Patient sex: F
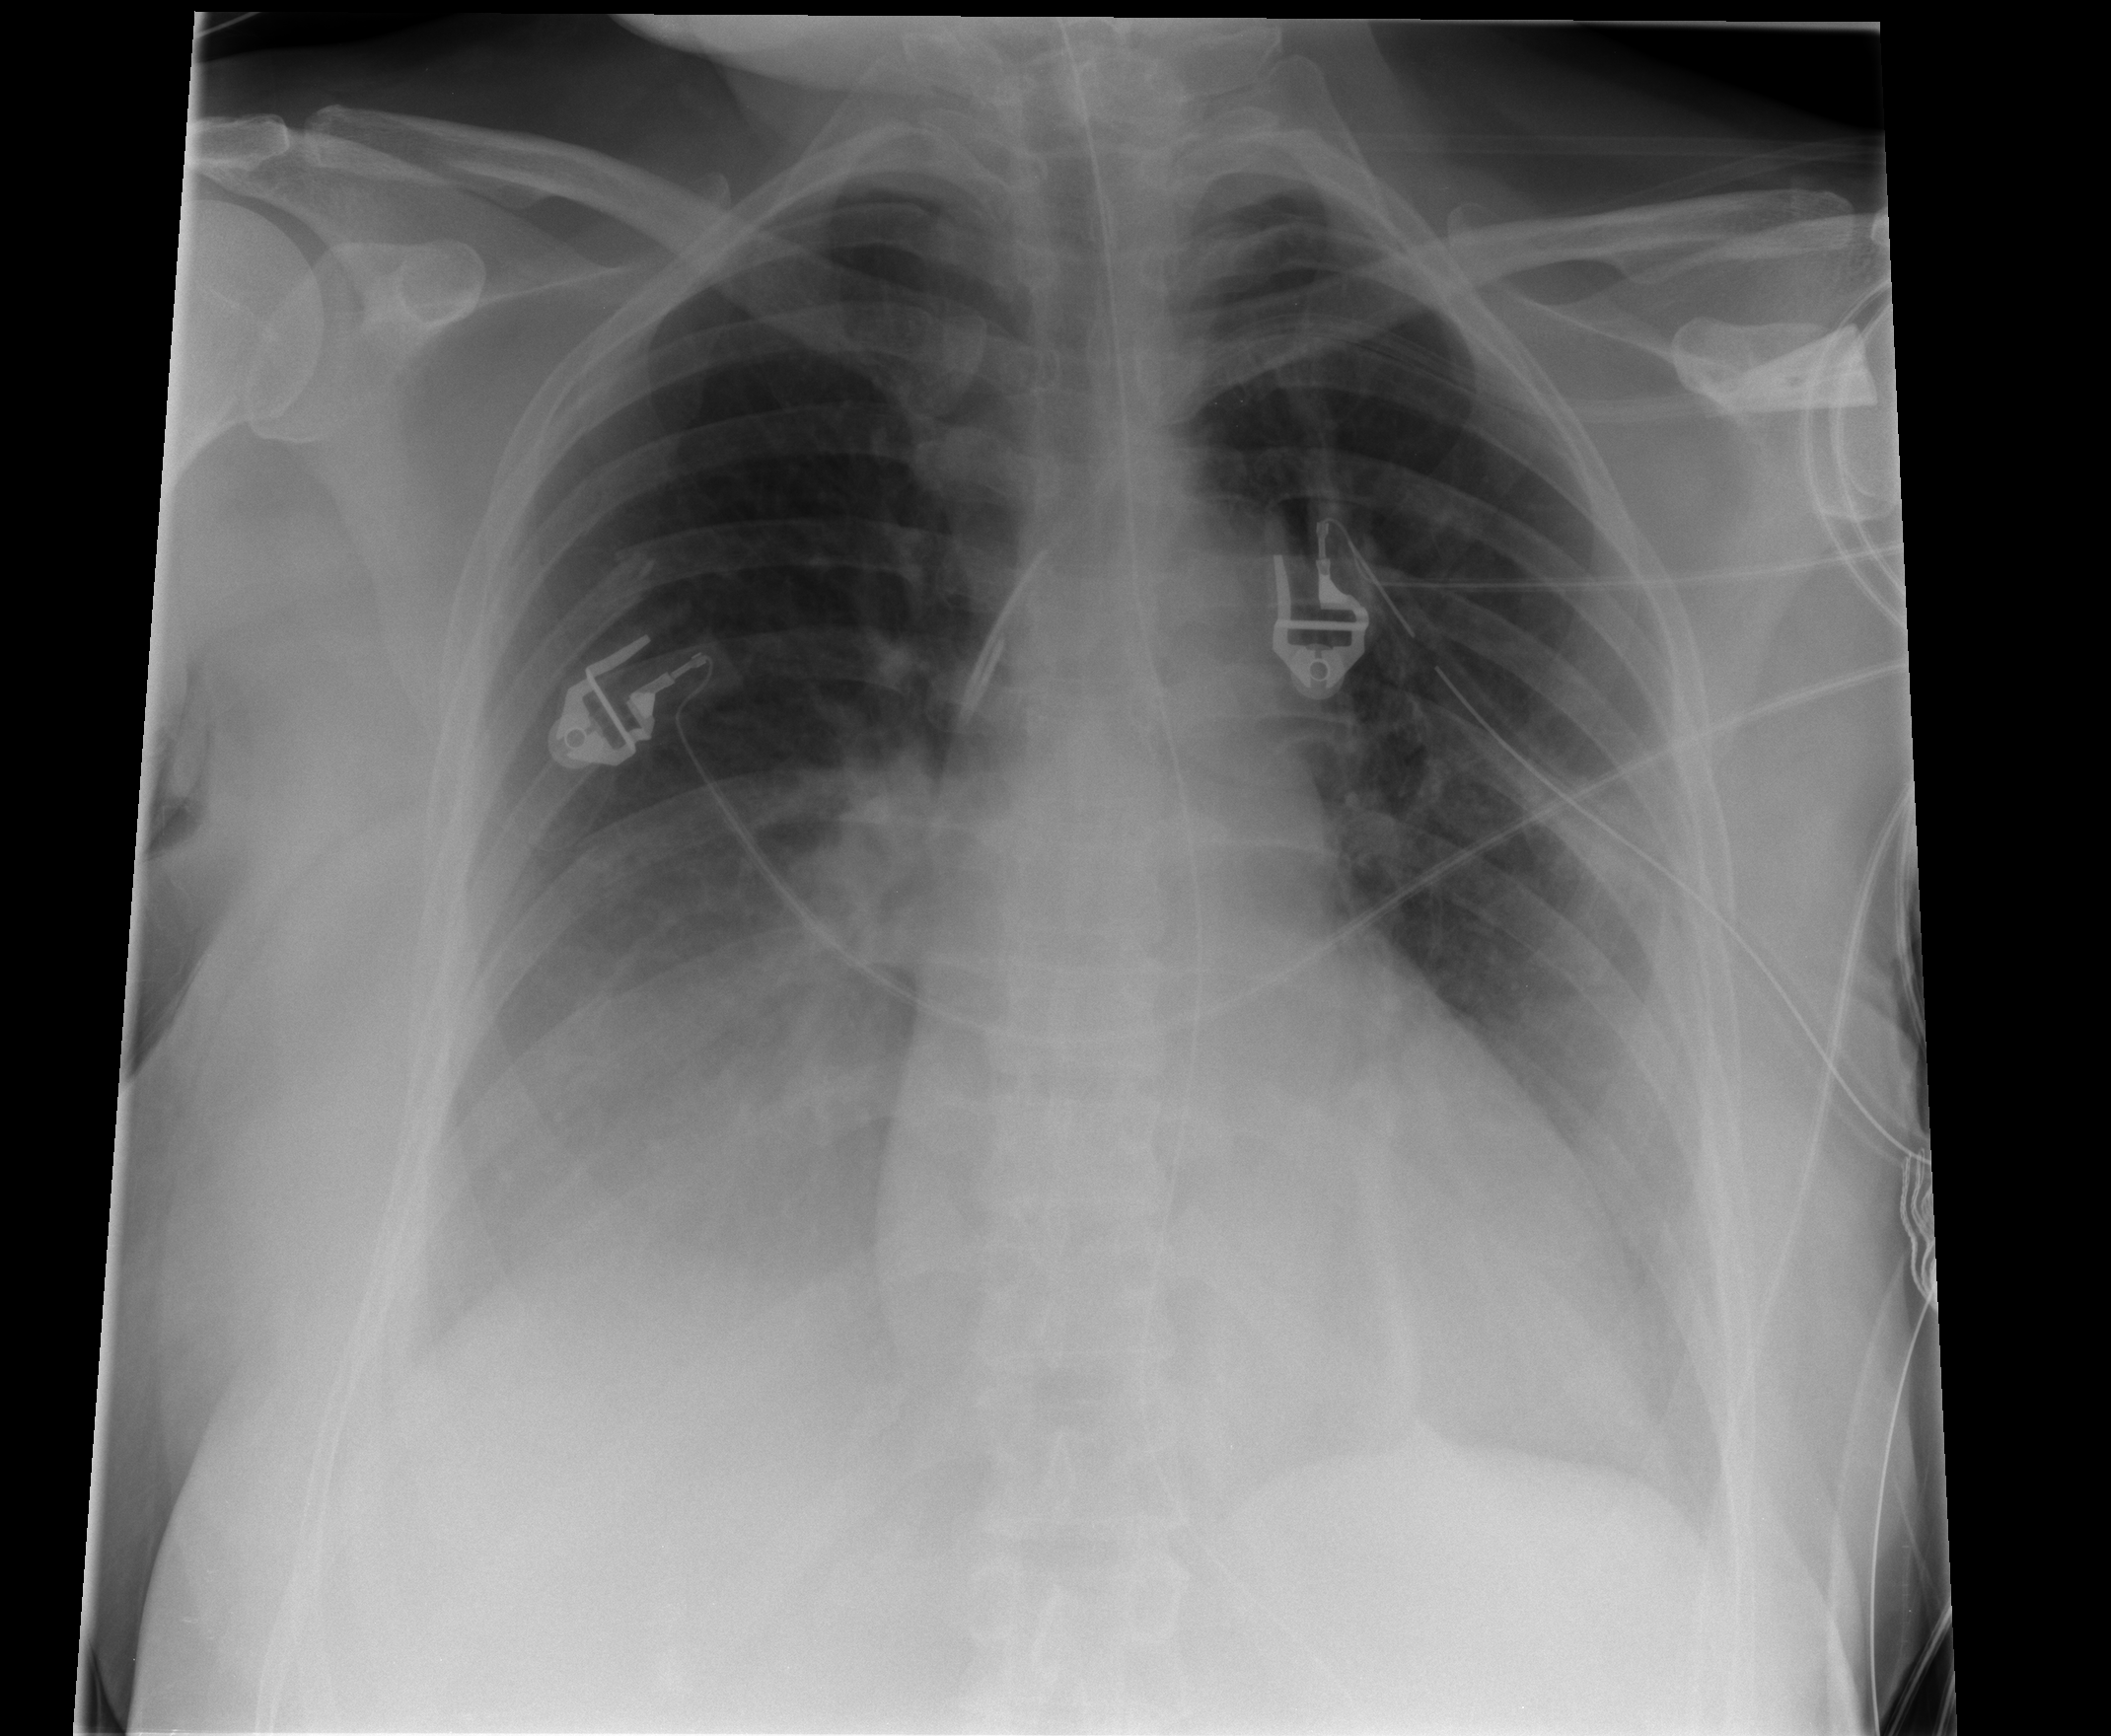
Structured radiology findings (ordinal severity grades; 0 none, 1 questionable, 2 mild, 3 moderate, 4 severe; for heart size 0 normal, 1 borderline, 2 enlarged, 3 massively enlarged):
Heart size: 0
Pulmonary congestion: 0
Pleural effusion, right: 3
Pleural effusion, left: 2
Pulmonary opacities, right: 0
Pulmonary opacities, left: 0
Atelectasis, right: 1
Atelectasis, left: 1